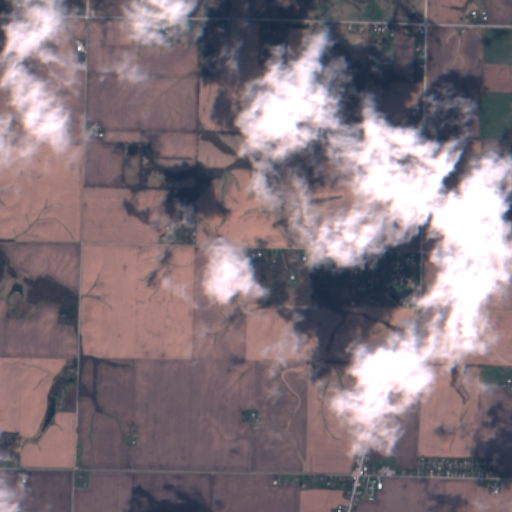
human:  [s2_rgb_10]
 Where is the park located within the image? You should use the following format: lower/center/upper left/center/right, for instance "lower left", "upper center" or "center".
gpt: The park is located in the lower right of the image.
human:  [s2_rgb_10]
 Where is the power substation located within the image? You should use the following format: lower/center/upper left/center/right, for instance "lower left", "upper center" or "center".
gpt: The power substation is located in the upper left of the image.
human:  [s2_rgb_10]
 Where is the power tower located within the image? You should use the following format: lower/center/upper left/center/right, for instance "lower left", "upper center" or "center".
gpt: The power tower is located in the upper of the image.
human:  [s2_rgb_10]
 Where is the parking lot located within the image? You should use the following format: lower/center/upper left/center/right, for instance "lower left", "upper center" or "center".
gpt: There is no parking lot in the image.